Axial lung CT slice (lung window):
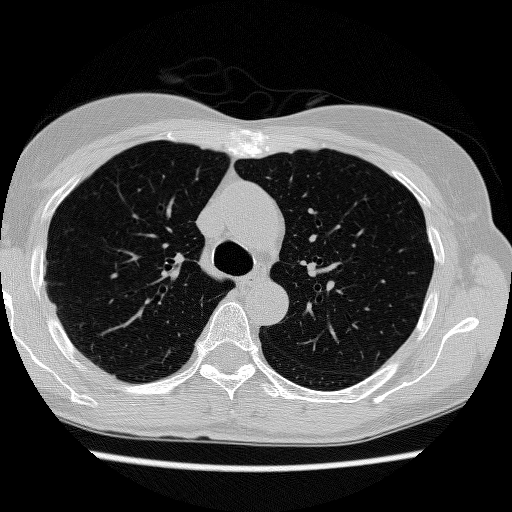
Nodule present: no